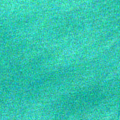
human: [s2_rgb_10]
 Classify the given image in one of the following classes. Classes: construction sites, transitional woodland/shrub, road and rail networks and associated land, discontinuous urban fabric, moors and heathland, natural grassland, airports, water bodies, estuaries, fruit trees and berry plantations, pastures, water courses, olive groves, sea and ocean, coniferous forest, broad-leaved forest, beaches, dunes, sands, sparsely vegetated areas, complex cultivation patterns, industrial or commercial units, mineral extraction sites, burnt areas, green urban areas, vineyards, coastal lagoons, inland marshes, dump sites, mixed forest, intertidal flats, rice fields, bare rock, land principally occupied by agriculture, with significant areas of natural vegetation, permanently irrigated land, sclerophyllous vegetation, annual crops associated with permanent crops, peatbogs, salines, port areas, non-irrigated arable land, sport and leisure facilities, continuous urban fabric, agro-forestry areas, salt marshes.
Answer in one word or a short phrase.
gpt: sea and ocean